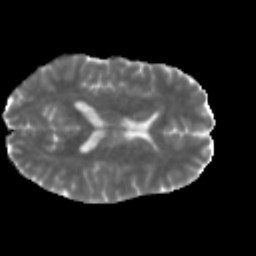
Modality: MD
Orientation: axial
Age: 46
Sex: male
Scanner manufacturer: siemens
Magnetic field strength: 3 T
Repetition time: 5 s
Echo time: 0.092 s